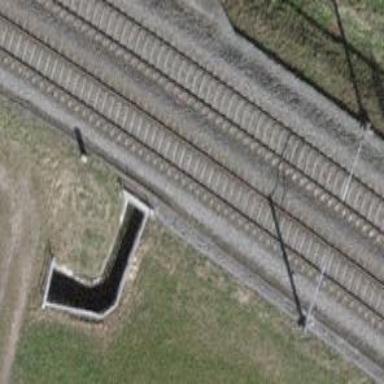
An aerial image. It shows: Culvert tunnel.